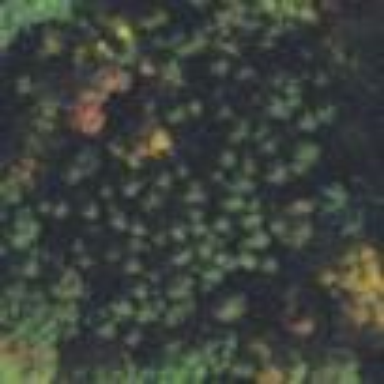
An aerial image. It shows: Forest with evergreen needle-leaved trees.